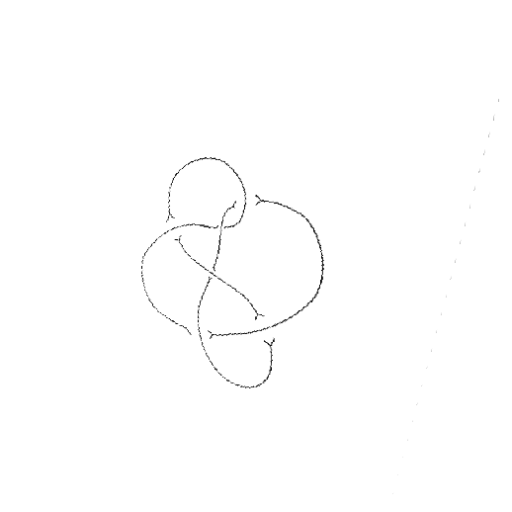
Crossing number: 6